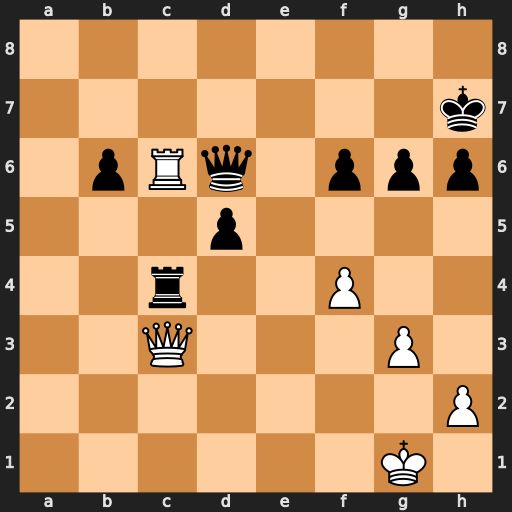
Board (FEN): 8/7k/1pRq1ppp/3p4/2r2P2/2Q3P1/7P/6K1
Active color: w
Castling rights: -
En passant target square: -
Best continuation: Qxc4 dxc4 Rxd6